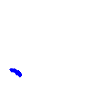
Particle: electron